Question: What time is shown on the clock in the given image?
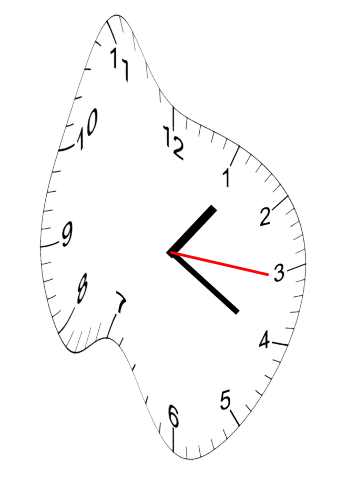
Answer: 01:20:16